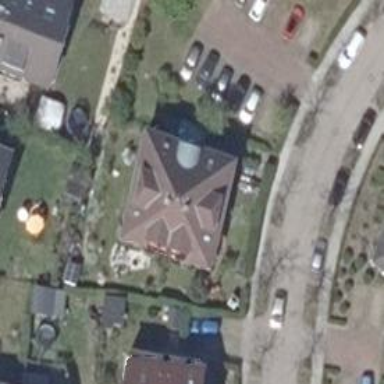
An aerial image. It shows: Detached building.